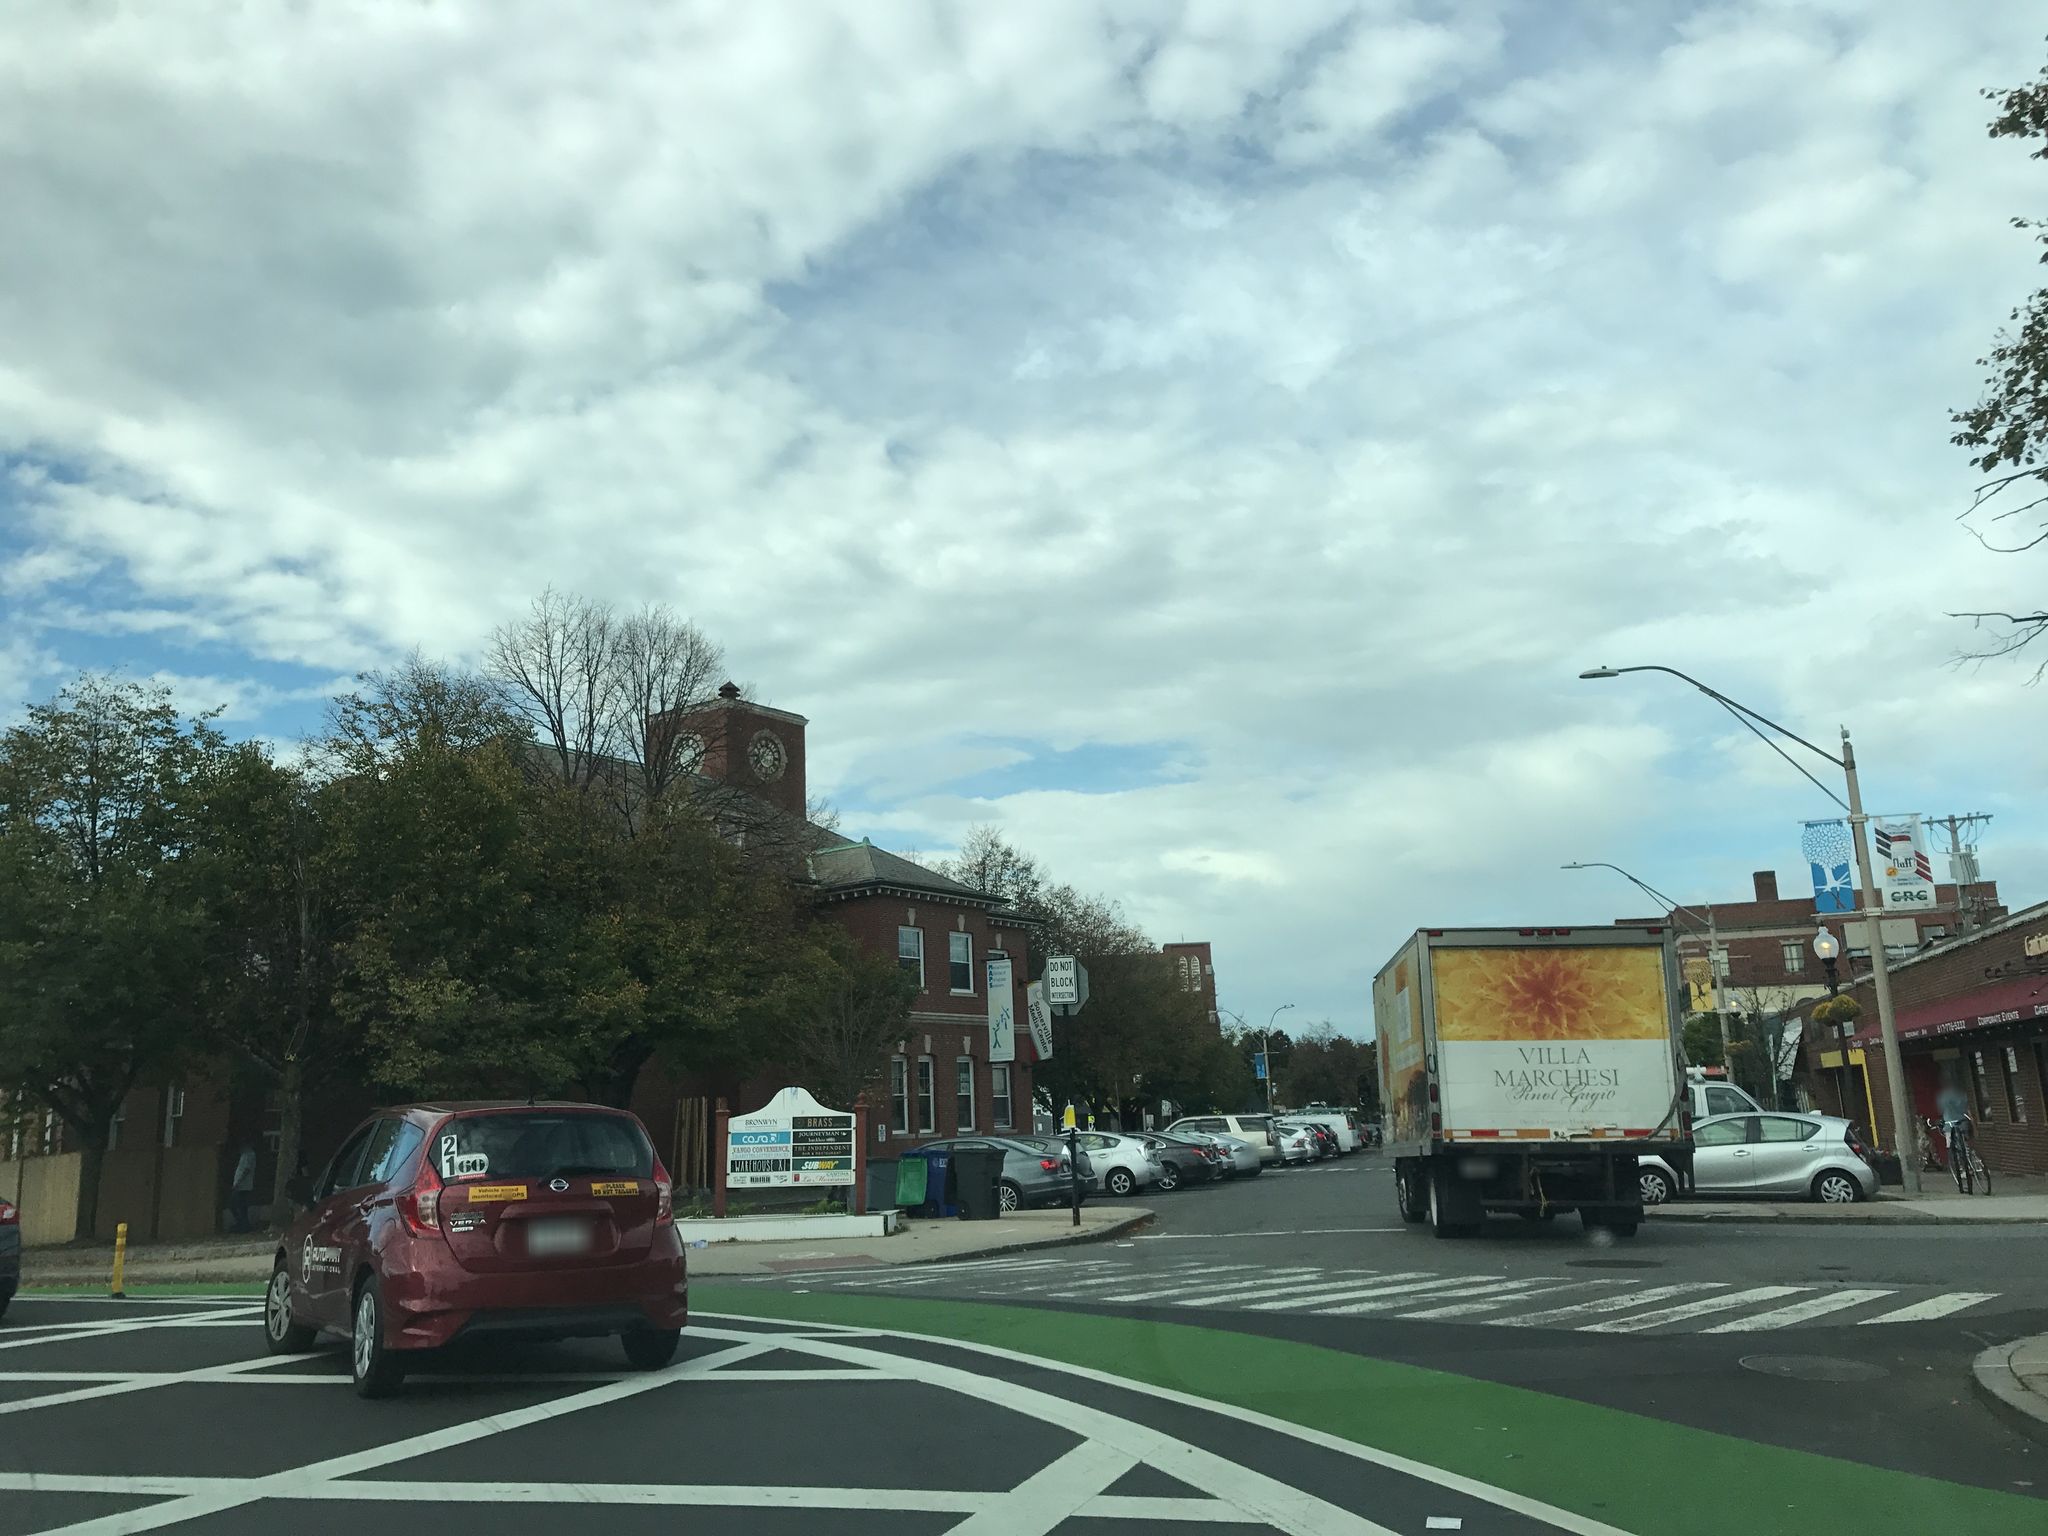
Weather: cloudy
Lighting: day
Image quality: good
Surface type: driving surface
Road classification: footway
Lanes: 2
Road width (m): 18.3
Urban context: urban centre
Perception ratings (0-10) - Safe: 1.79, Lively: 3.57, Beautiful: 4.16, Boring: 7.41, Depressing: 3.1, Wealthy: 3.3